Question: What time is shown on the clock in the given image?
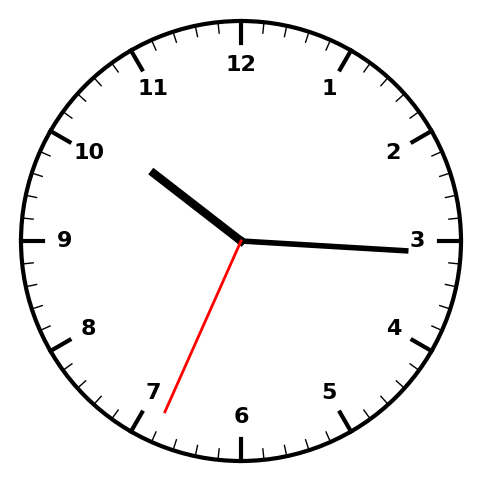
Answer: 10:15:34